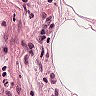
Metastatic tissue present: no